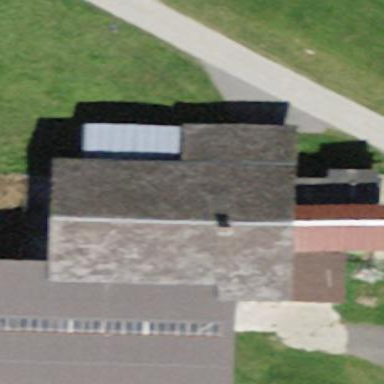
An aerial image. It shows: Farm auxiliary building.